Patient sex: F
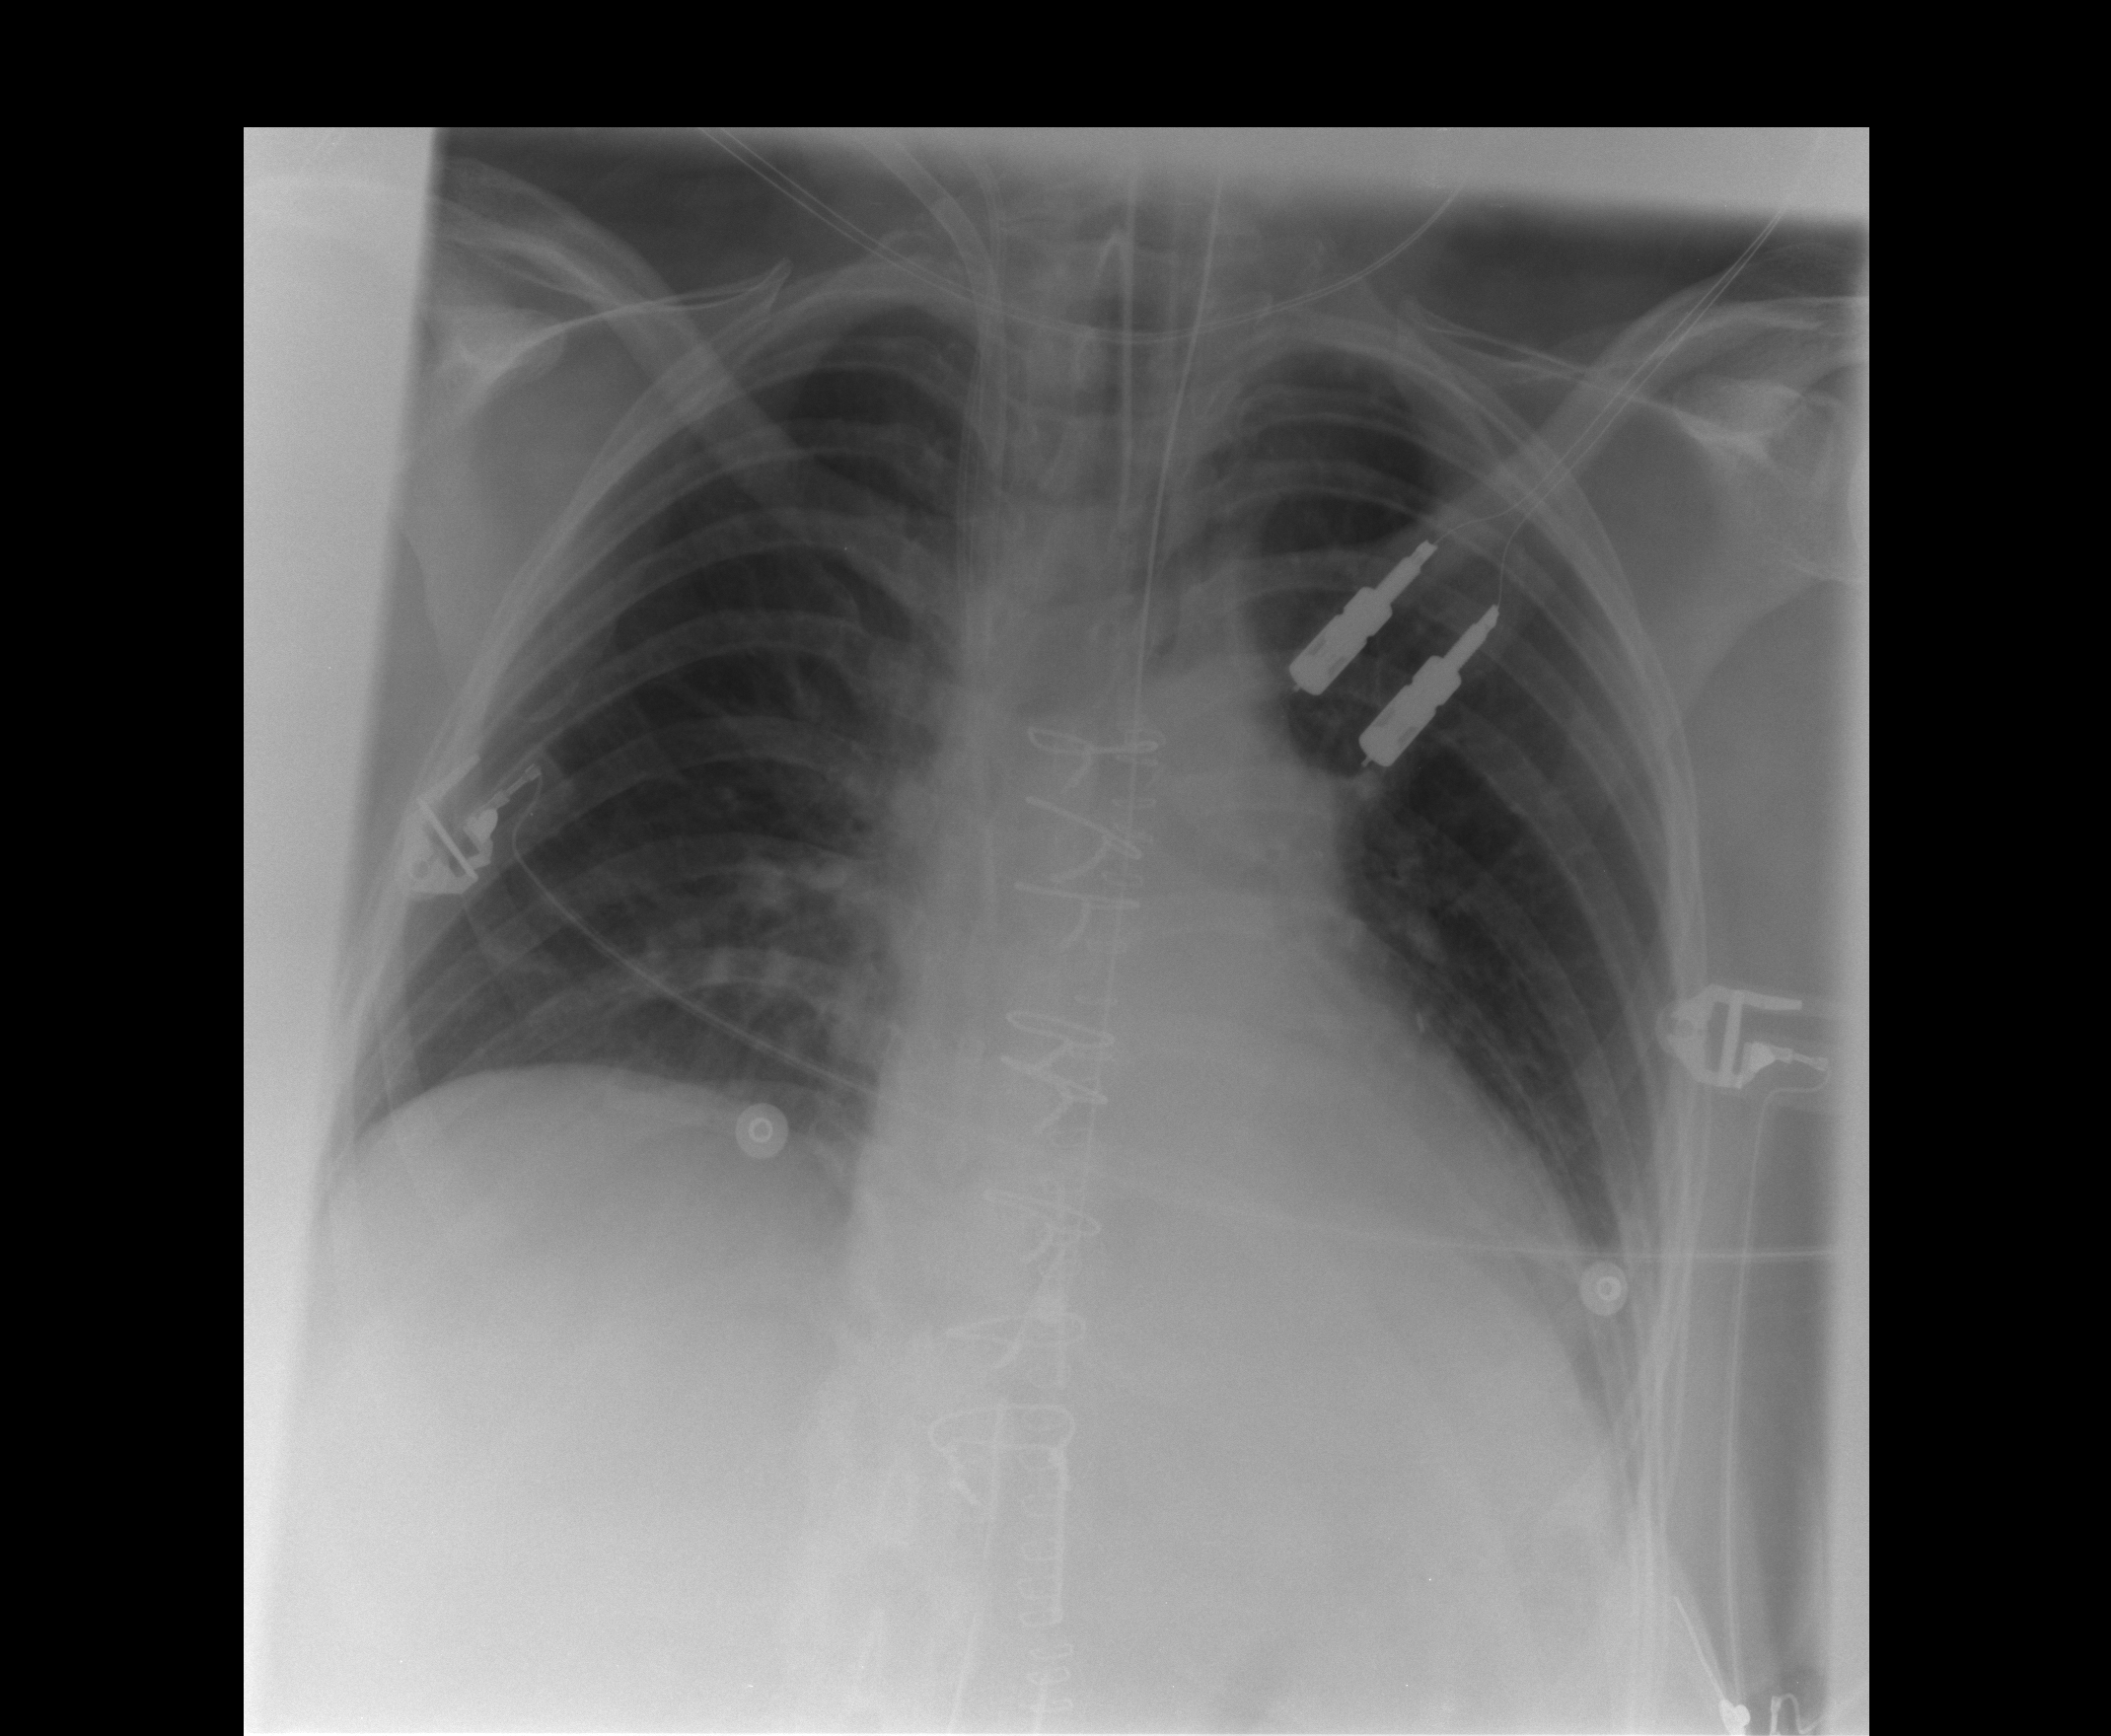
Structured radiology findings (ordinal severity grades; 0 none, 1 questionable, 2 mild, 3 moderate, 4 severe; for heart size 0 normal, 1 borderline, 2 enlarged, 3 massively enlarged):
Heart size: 0
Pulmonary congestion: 2
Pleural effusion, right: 0
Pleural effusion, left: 0
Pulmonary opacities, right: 0
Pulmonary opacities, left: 0
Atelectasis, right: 1
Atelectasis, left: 0